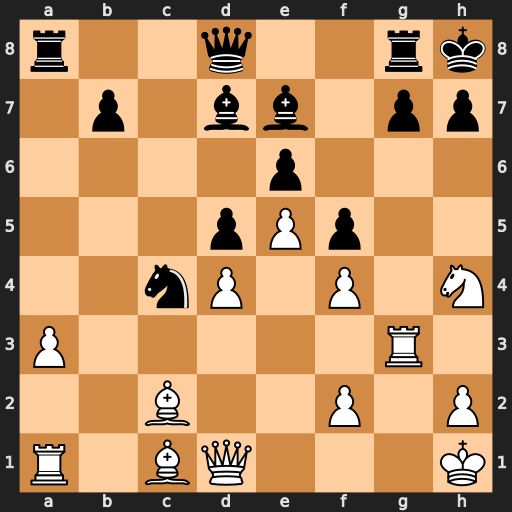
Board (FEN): r2q2rk/1p1bb1pp/4p3/3pPp2/2nP1P1N/P5R1/2B2P1P/R1BQ3K
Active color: w
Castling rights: -
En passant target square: -
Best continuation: Ng6+ hxg6 Rxg6